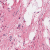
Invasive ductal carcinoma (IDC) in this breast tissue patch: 0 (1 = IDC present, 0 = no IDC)